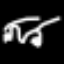
Label: frog